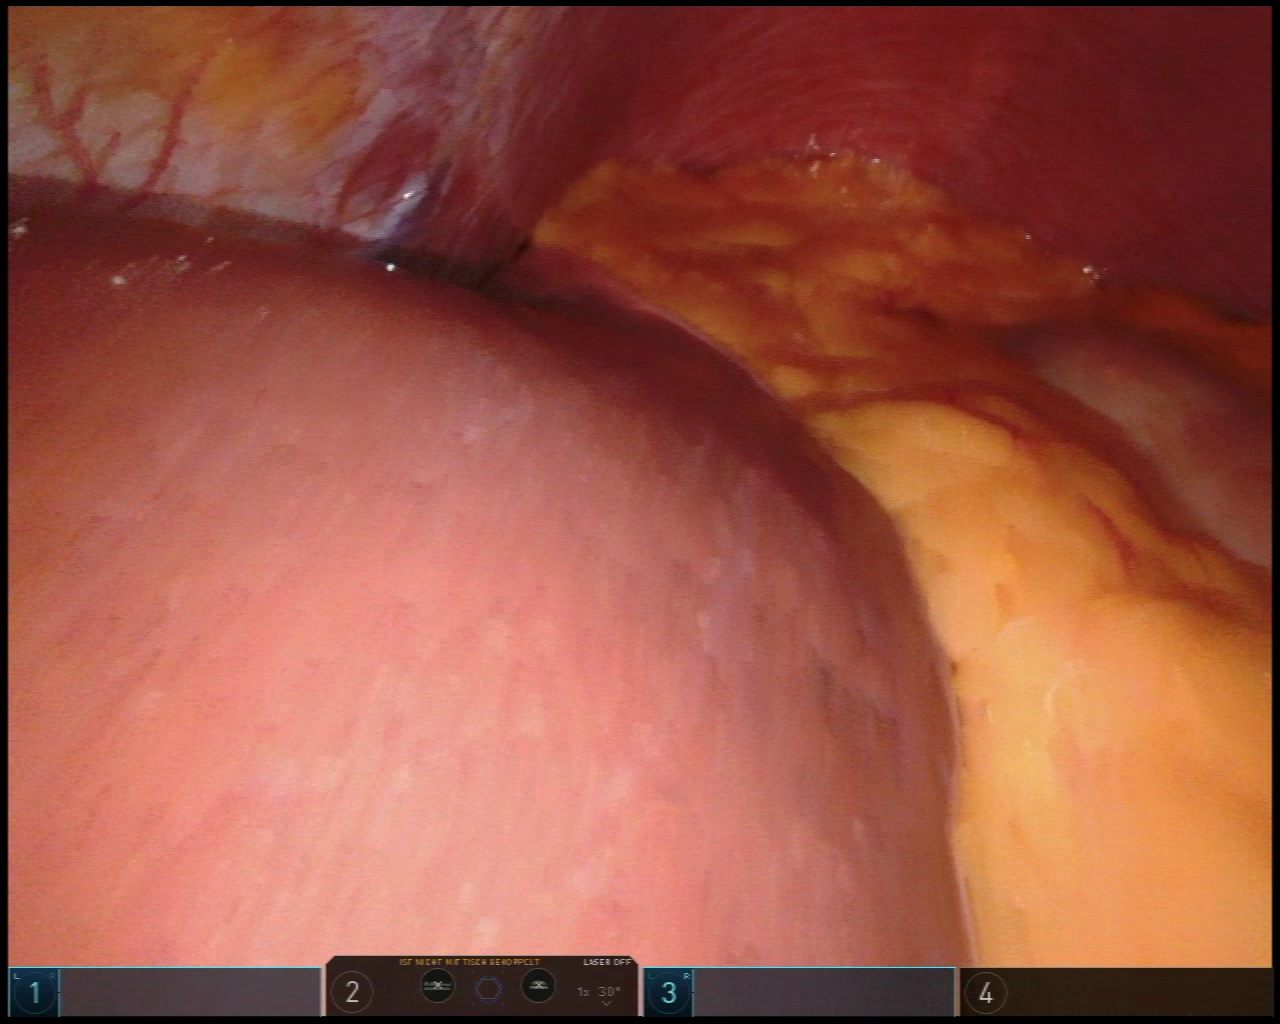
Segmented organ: liver
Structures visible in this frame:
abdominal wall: yes
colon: yes
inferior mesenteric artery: no
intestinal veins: no
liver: yes
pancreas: no
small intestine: no
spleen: no
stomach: no
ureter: no
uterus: no
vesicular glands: no